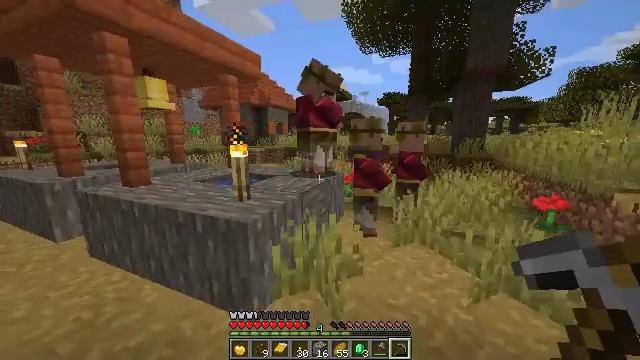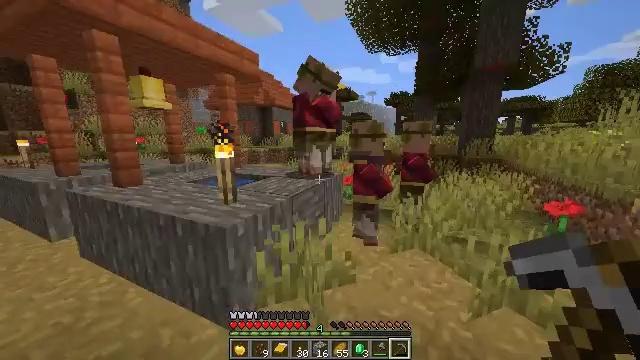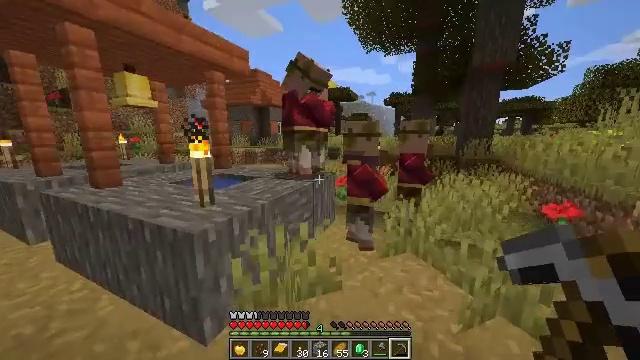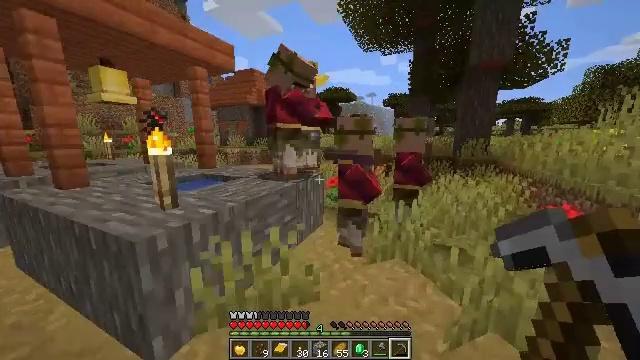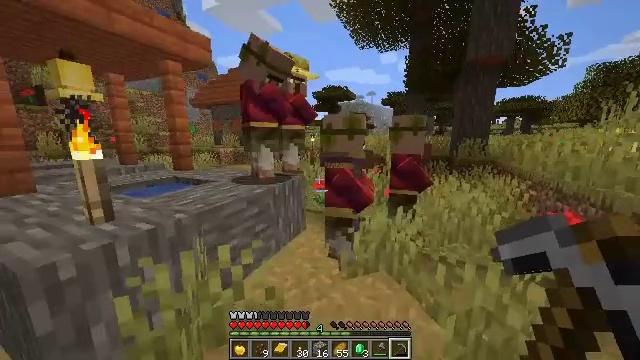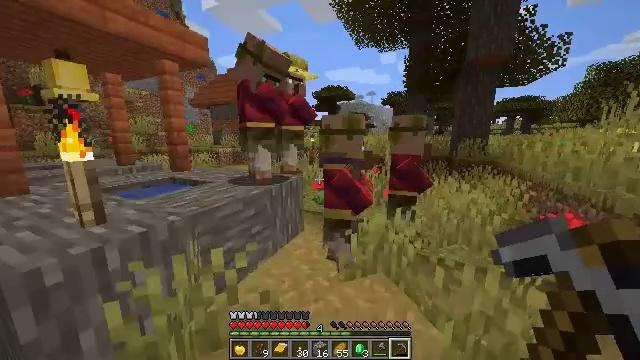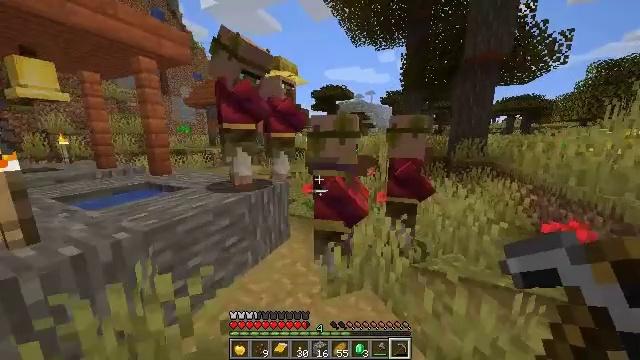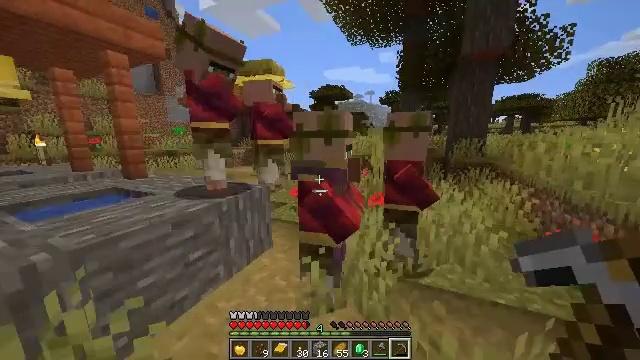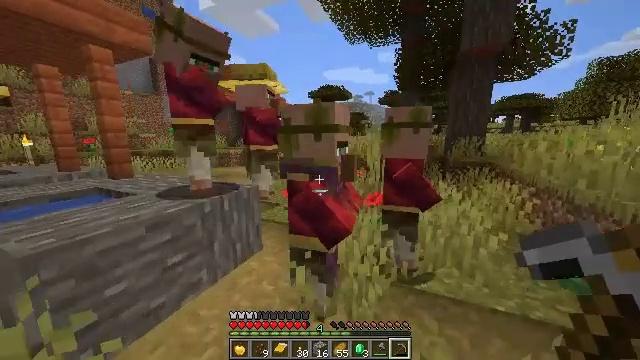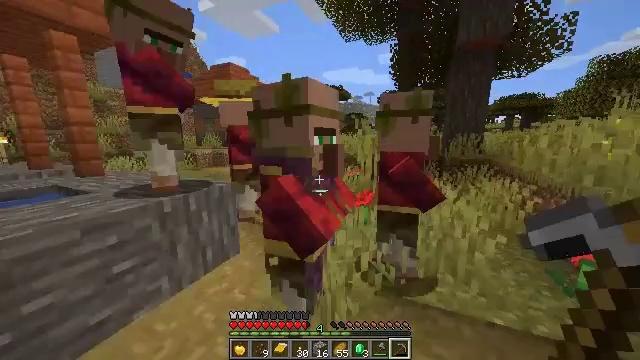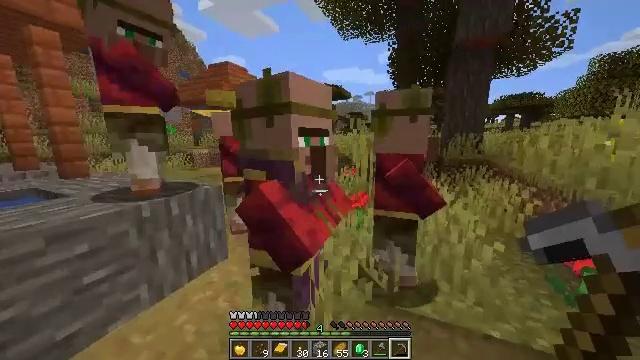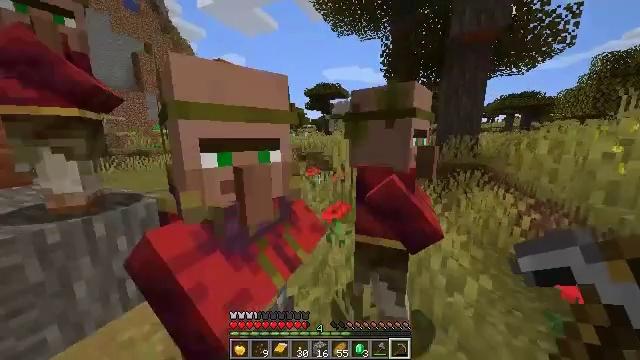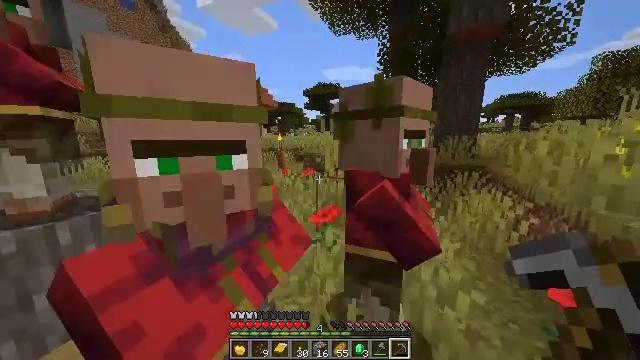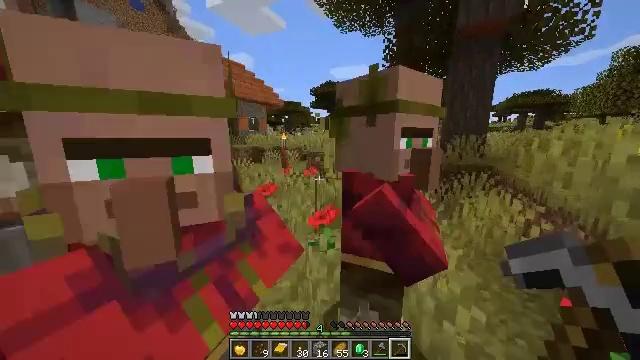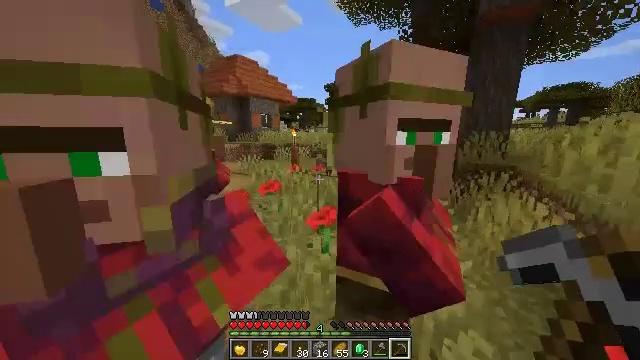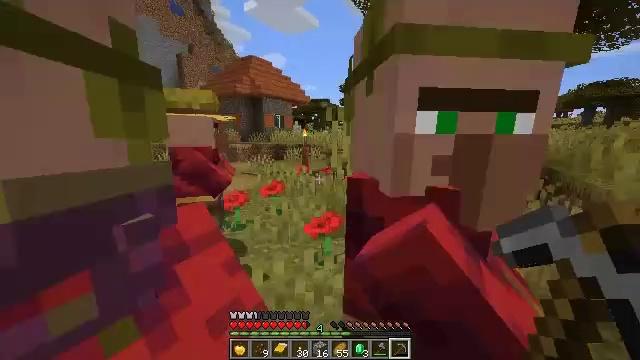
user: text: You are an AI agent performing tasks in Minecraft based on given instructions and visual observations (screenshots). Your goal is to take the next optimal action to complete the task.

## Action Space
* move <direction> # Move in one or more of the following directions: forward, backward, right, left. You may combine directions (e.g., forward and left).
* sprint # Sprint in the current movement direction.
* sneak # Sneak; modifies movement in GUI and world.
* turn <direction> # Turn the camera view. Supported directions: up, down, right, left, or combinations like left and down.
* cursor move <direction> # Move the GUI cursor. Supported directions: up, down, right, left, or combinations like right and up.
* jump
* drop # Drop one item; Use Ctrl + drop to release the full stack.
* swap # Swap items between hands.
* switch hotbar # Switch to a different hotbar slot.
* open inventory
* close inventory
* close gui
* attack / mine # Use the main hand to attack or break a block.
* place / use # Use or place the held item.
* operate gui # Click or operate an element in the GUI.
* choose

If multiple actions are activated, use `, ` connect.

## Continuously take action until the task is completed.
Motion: motion action
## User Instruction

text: Mine yellow terracotta.
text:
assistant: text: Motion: move forward and move right, turn left
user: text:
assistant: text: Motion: move forward and move right
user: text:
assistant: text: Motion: move forward and move right
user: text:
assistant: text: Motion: move forward and move right
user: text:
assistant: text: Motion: move forward and move right
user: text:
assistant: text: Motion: move forward and move right
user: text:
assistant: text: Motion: move forward and move right
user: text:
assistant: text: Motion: move forward and move right
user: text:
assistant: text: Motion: move forward and move right
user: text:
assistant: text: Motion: move forward and move right
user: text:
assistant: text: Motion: move forward and move right
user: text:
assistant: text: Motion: move forward and move right
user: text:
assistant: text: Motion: move forward and move right, turn left
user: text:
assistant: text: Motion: move forward, turn left
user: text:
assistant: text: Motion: move forward, sprint, turn left
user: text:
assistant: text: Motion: move forward, sprint, turn left
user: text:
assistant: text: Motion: move forward, sprint
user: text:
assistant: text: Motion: move forward, sprint
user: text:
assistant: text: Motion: move forward
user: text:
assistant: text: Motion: move forward
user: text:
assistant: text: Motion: move forward
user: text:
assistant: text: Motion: move forward
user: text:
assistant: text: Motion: move forward
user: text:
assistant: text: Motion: move forward
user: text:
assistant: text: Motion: move forward
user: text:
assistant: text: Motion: move forward, turn left
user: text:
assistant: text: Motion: move forward, turn left
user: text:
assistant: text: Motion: move forward, turn left
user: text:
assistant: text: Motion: move forward, jump
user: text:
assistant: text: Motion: move forward, jump